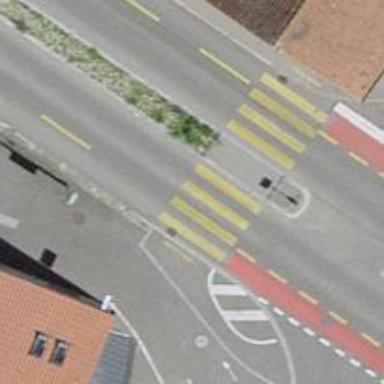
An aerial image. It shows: Uncontrolled zebra crossing with central island.